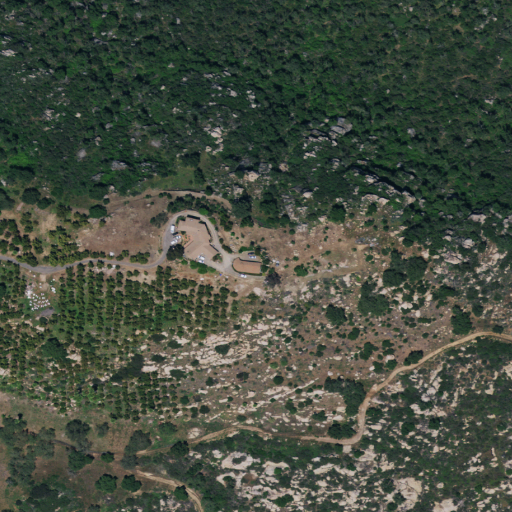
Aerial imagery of ridge(s) in California named Bear Ridge containing shrub, open development, and mixed forest